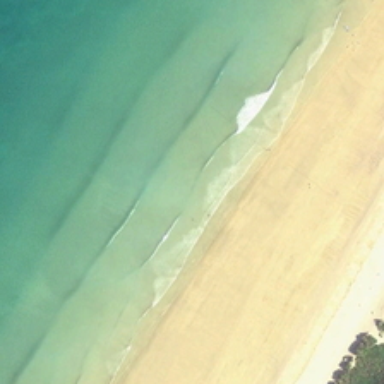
A clear sea and a quiet beach .